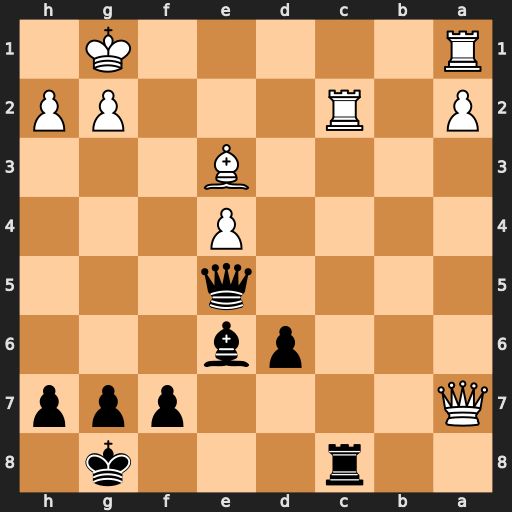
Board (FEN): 2r3k1/Q4ppp/3pb3/4q3/4P3/4B3/P1R3PP/R5K1
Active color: b
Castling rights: -
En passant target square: -
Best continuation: Qxa1+ Rc1 Rxc1+ Bxc1 Qxc1+